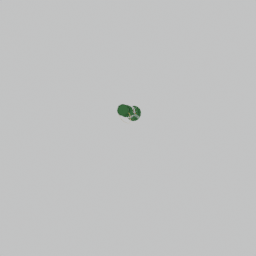
Label: lighting